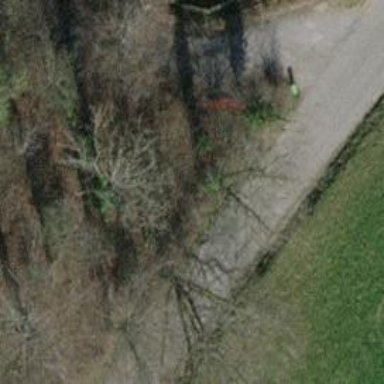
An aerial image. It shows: Red bench.